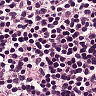
Metastatic tissue present: no